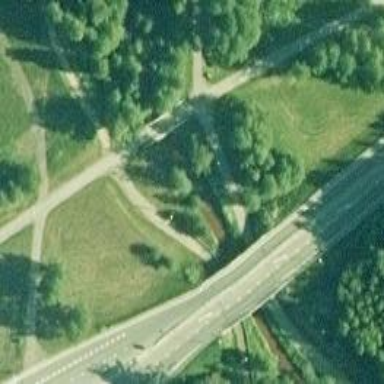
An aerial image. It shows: Bridge over cycleway.